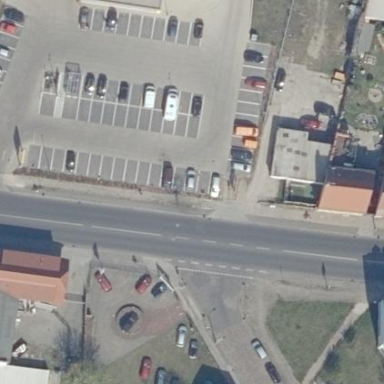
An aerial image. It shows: Parking area with surface.